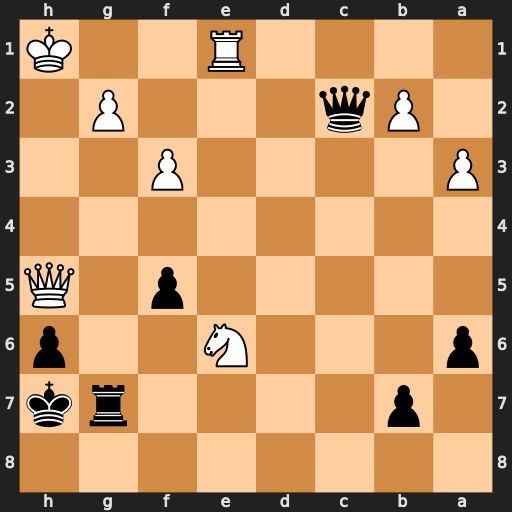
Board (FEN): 8/1p4rk/p3N2p/5p1Q/8/P4P2/1Pq3P1/4R2K
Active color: b
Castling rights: -
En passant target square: -
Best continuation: Qxg2#